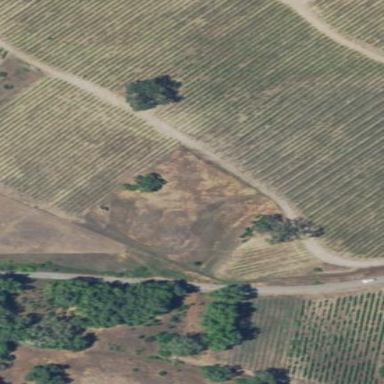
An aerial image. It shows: Vineyard with grape crops.